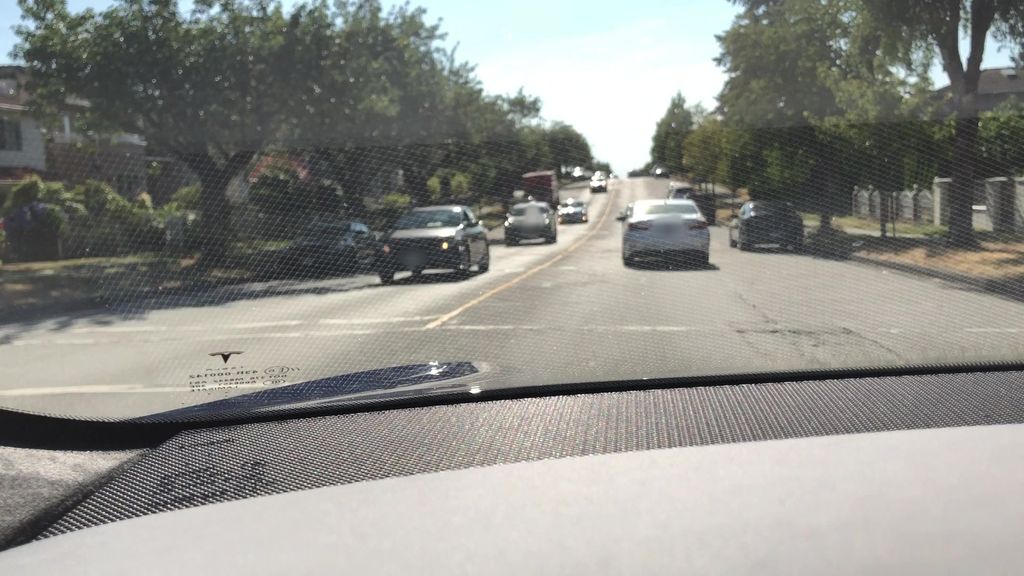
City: vancouver